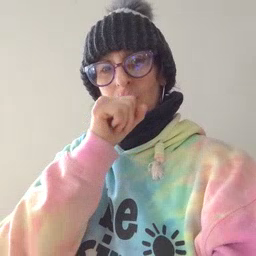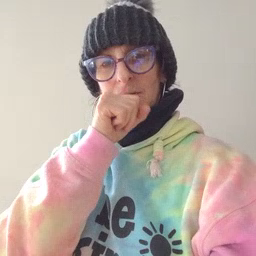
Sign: orange